Question: I have a data that looks like this:
I took a look at this post <URL>, so I know how to use postman to send post request with parameters from 'age' to 'skillset', my problem is the 'work_experience', it's an array of hashes, I want to input the 'work_experience' in postman, from which you can see is an array of hashes.
So is this possible? And if you know a better chrome extension that can do this, feel free to answer or comment
Although this is should be obvious, but for the sake of the person who voted to close this for being , my purpose is to simulate what my mobile ios app would send to my server's api without actually using the ios app to type on every textfield every time I run the app.
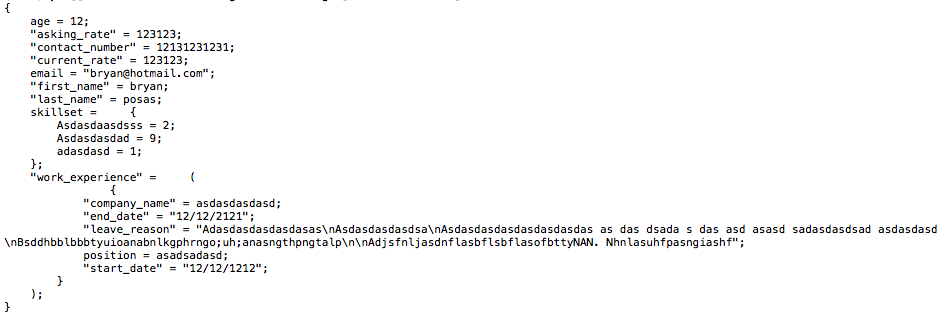
Answer: You can put nested sub-keys in brackets. So you could define some of your key/value pairs in the form-data fields like this:
'''
key: work_experience[0][company_name]
value: asdfdfaf
key: work_experience[0][end_date]
value: 12/21/2121
key: work_experience[1][company_name]
value: fdjfkjdfjk
key: work_experience[1][end_date]
value: 1/3/15
'''